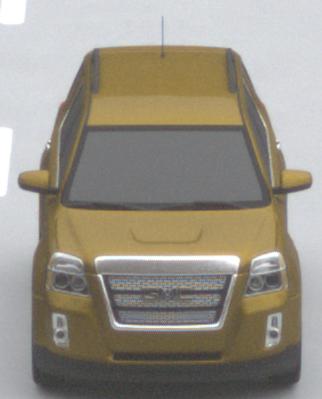
Make: GMC
Model: Terrain
Detailed model: Gen. 1
Model produced from: 2009
Model produced until: 2017
Doors: 5
Color: yellow
Road condition: dry road
Daytime: midday
Contrast: low contrast